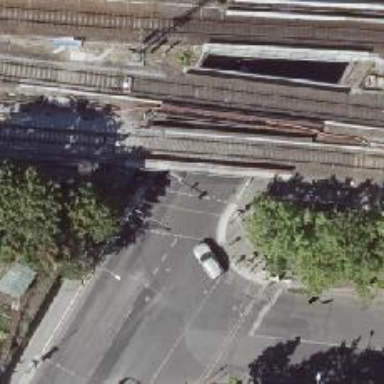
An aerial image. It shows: Road with traffic signals.